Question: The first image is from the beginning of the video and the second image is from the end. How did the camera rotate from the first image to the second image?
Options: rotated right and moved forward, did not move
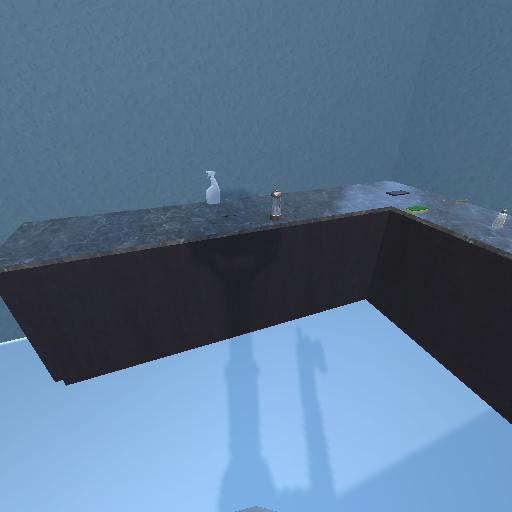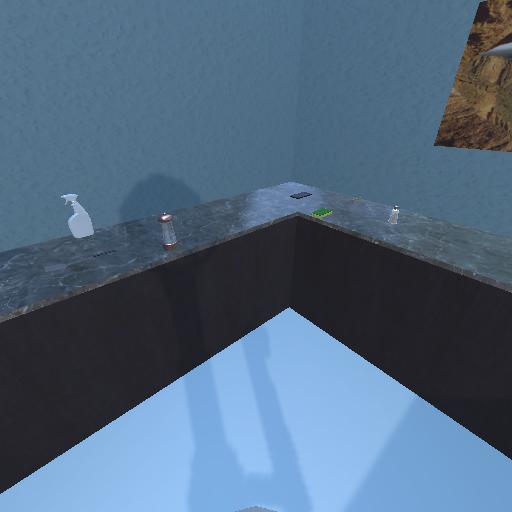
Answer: rotated right and moved forward